Interaction volume radius: 5 \u00c5
Interaction volume height: 30 \u00c5
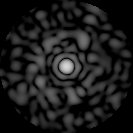
Disorder parameter: 0.8218